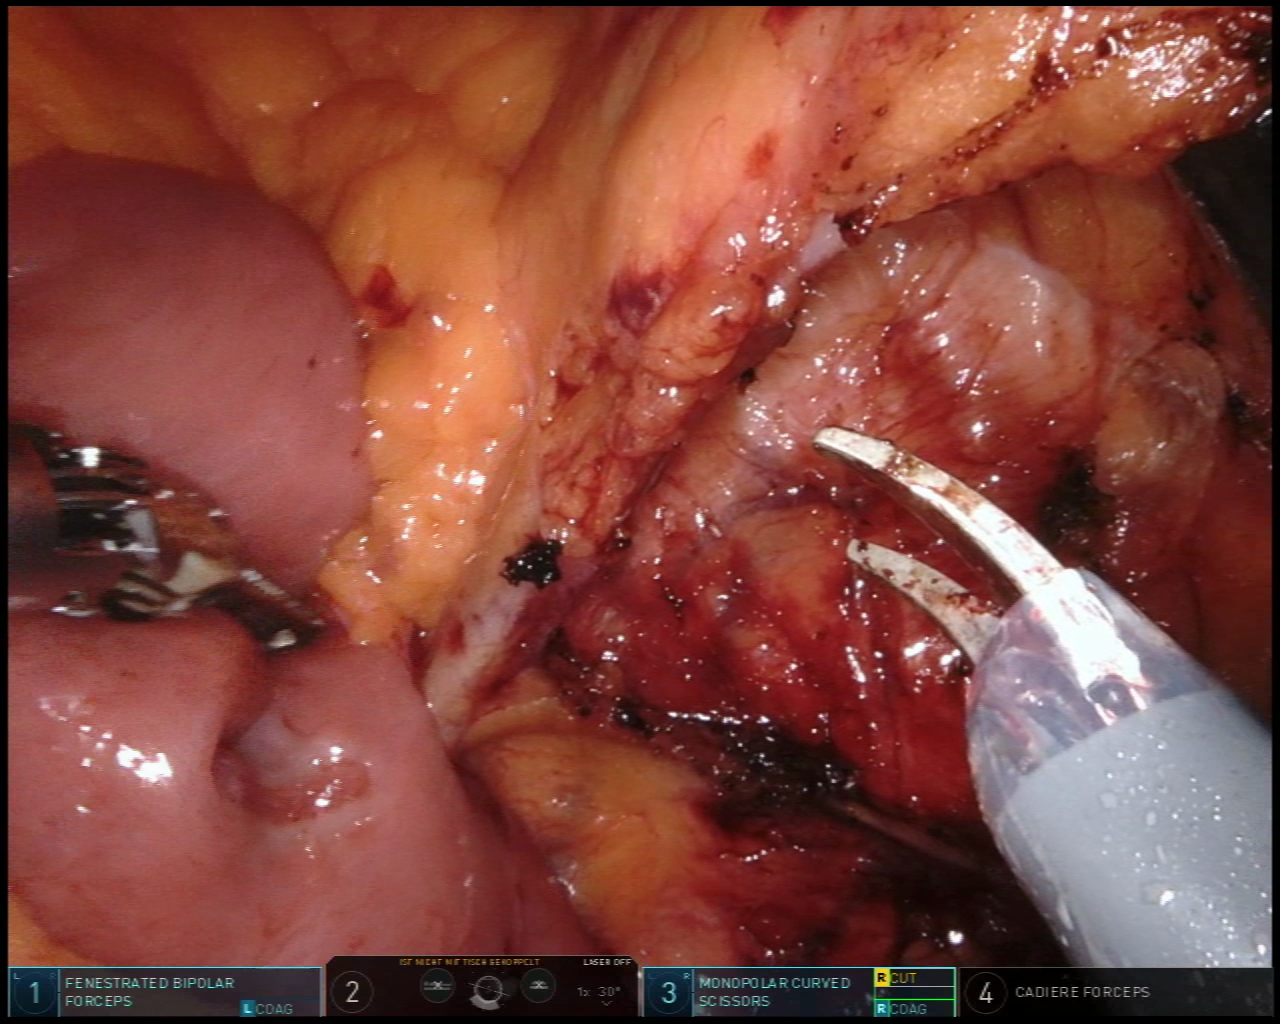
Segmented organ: intestinal_veins
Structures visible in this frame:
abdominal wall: no
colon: no
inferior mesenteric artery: no
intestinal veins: yes
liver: no
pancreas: no
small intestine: yes
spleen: no
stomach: no
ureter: no
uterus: no
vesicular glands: no